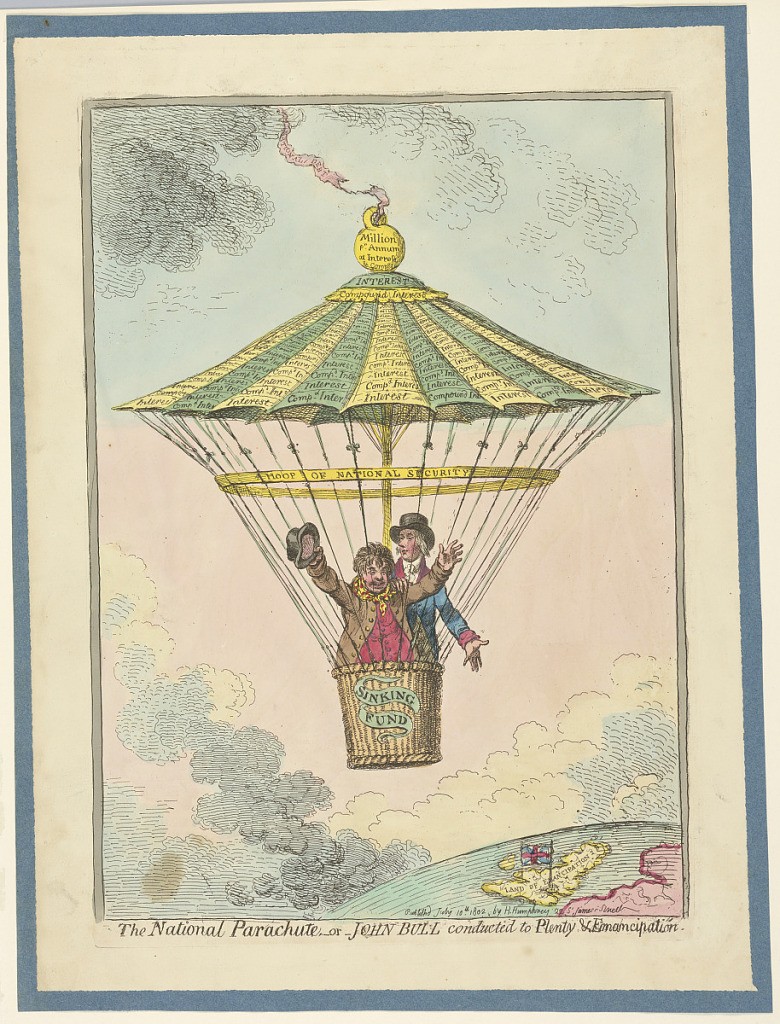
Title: The National Parachute, or, John Bull Conducted to Plenty and Emancipation
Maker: James Gillray, 1756 – 1815
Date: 1802
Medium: Engraving, brush and watercolor on paper
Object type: Print
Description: Two figures in a balloon over England look down. The air-sack of the balloon is covered with inscriptions. Below, title, publisher's name and the date.